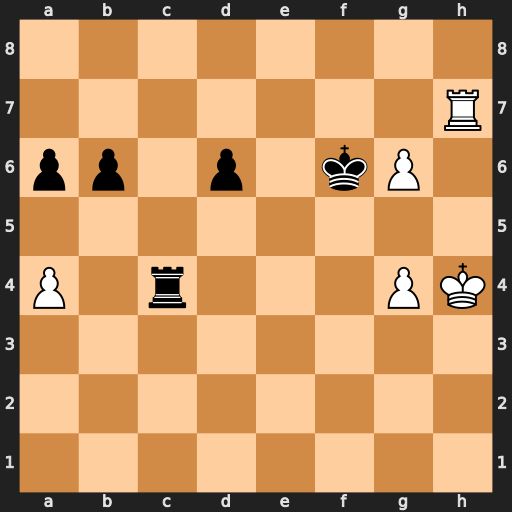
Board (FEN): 8/7R/pp1p1kP1/8/P1r3PK/8/8/8
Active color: w
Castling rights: -
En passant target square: -
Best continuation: Kh5 Rc5+ Kh6